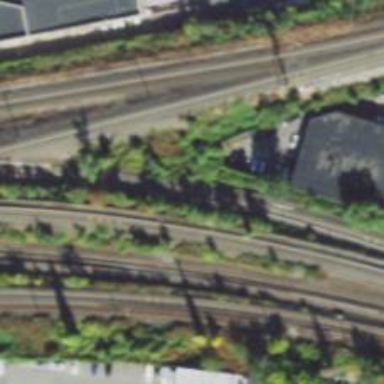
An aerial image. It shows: Electrified railway with rail tracks.